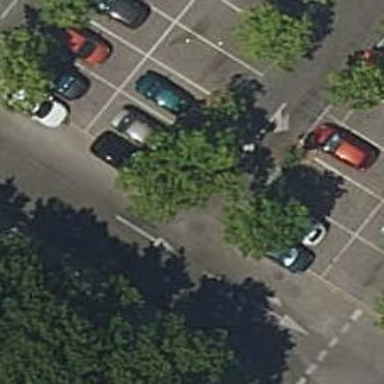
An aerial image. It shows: Asphalt parking aisle along service road.